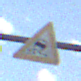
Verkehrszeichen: SchleuderOderRutschgefahr
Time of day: SunriseSunset
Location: Outdoor (Nature)
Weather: PartlyCloudy
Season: NotSpecified
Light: Natural